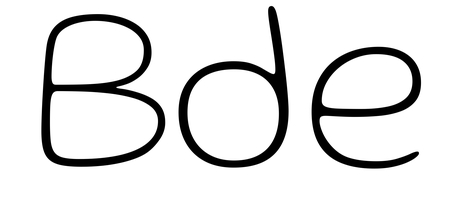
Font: Gluten_Thin